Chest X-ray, AP view. Patient: 44 years old, sex F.
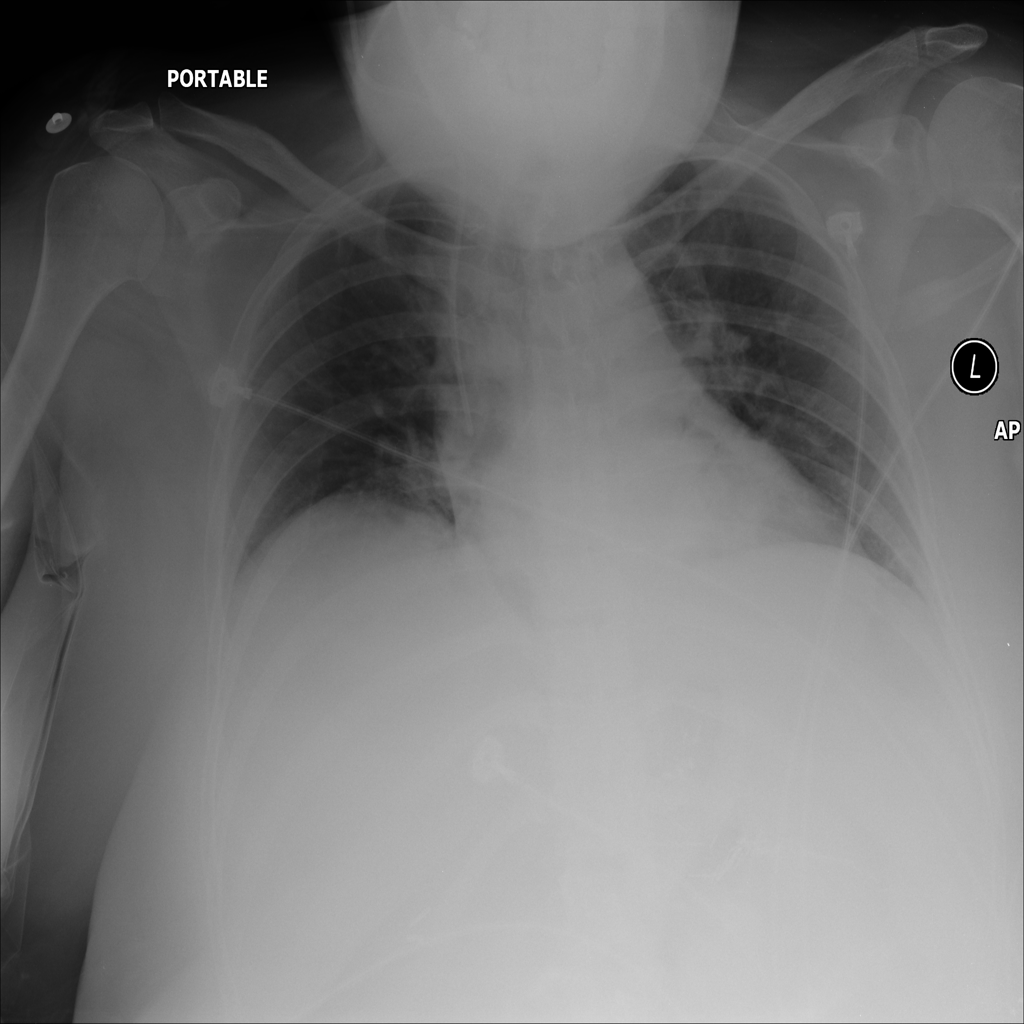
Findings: No Finding